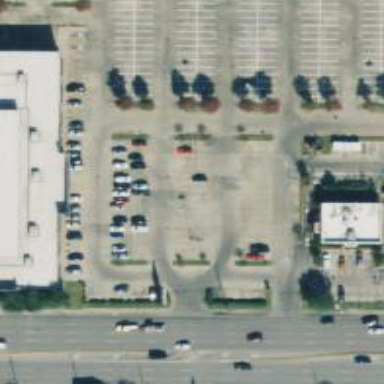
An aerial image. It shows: Parking space is available.